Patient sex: M
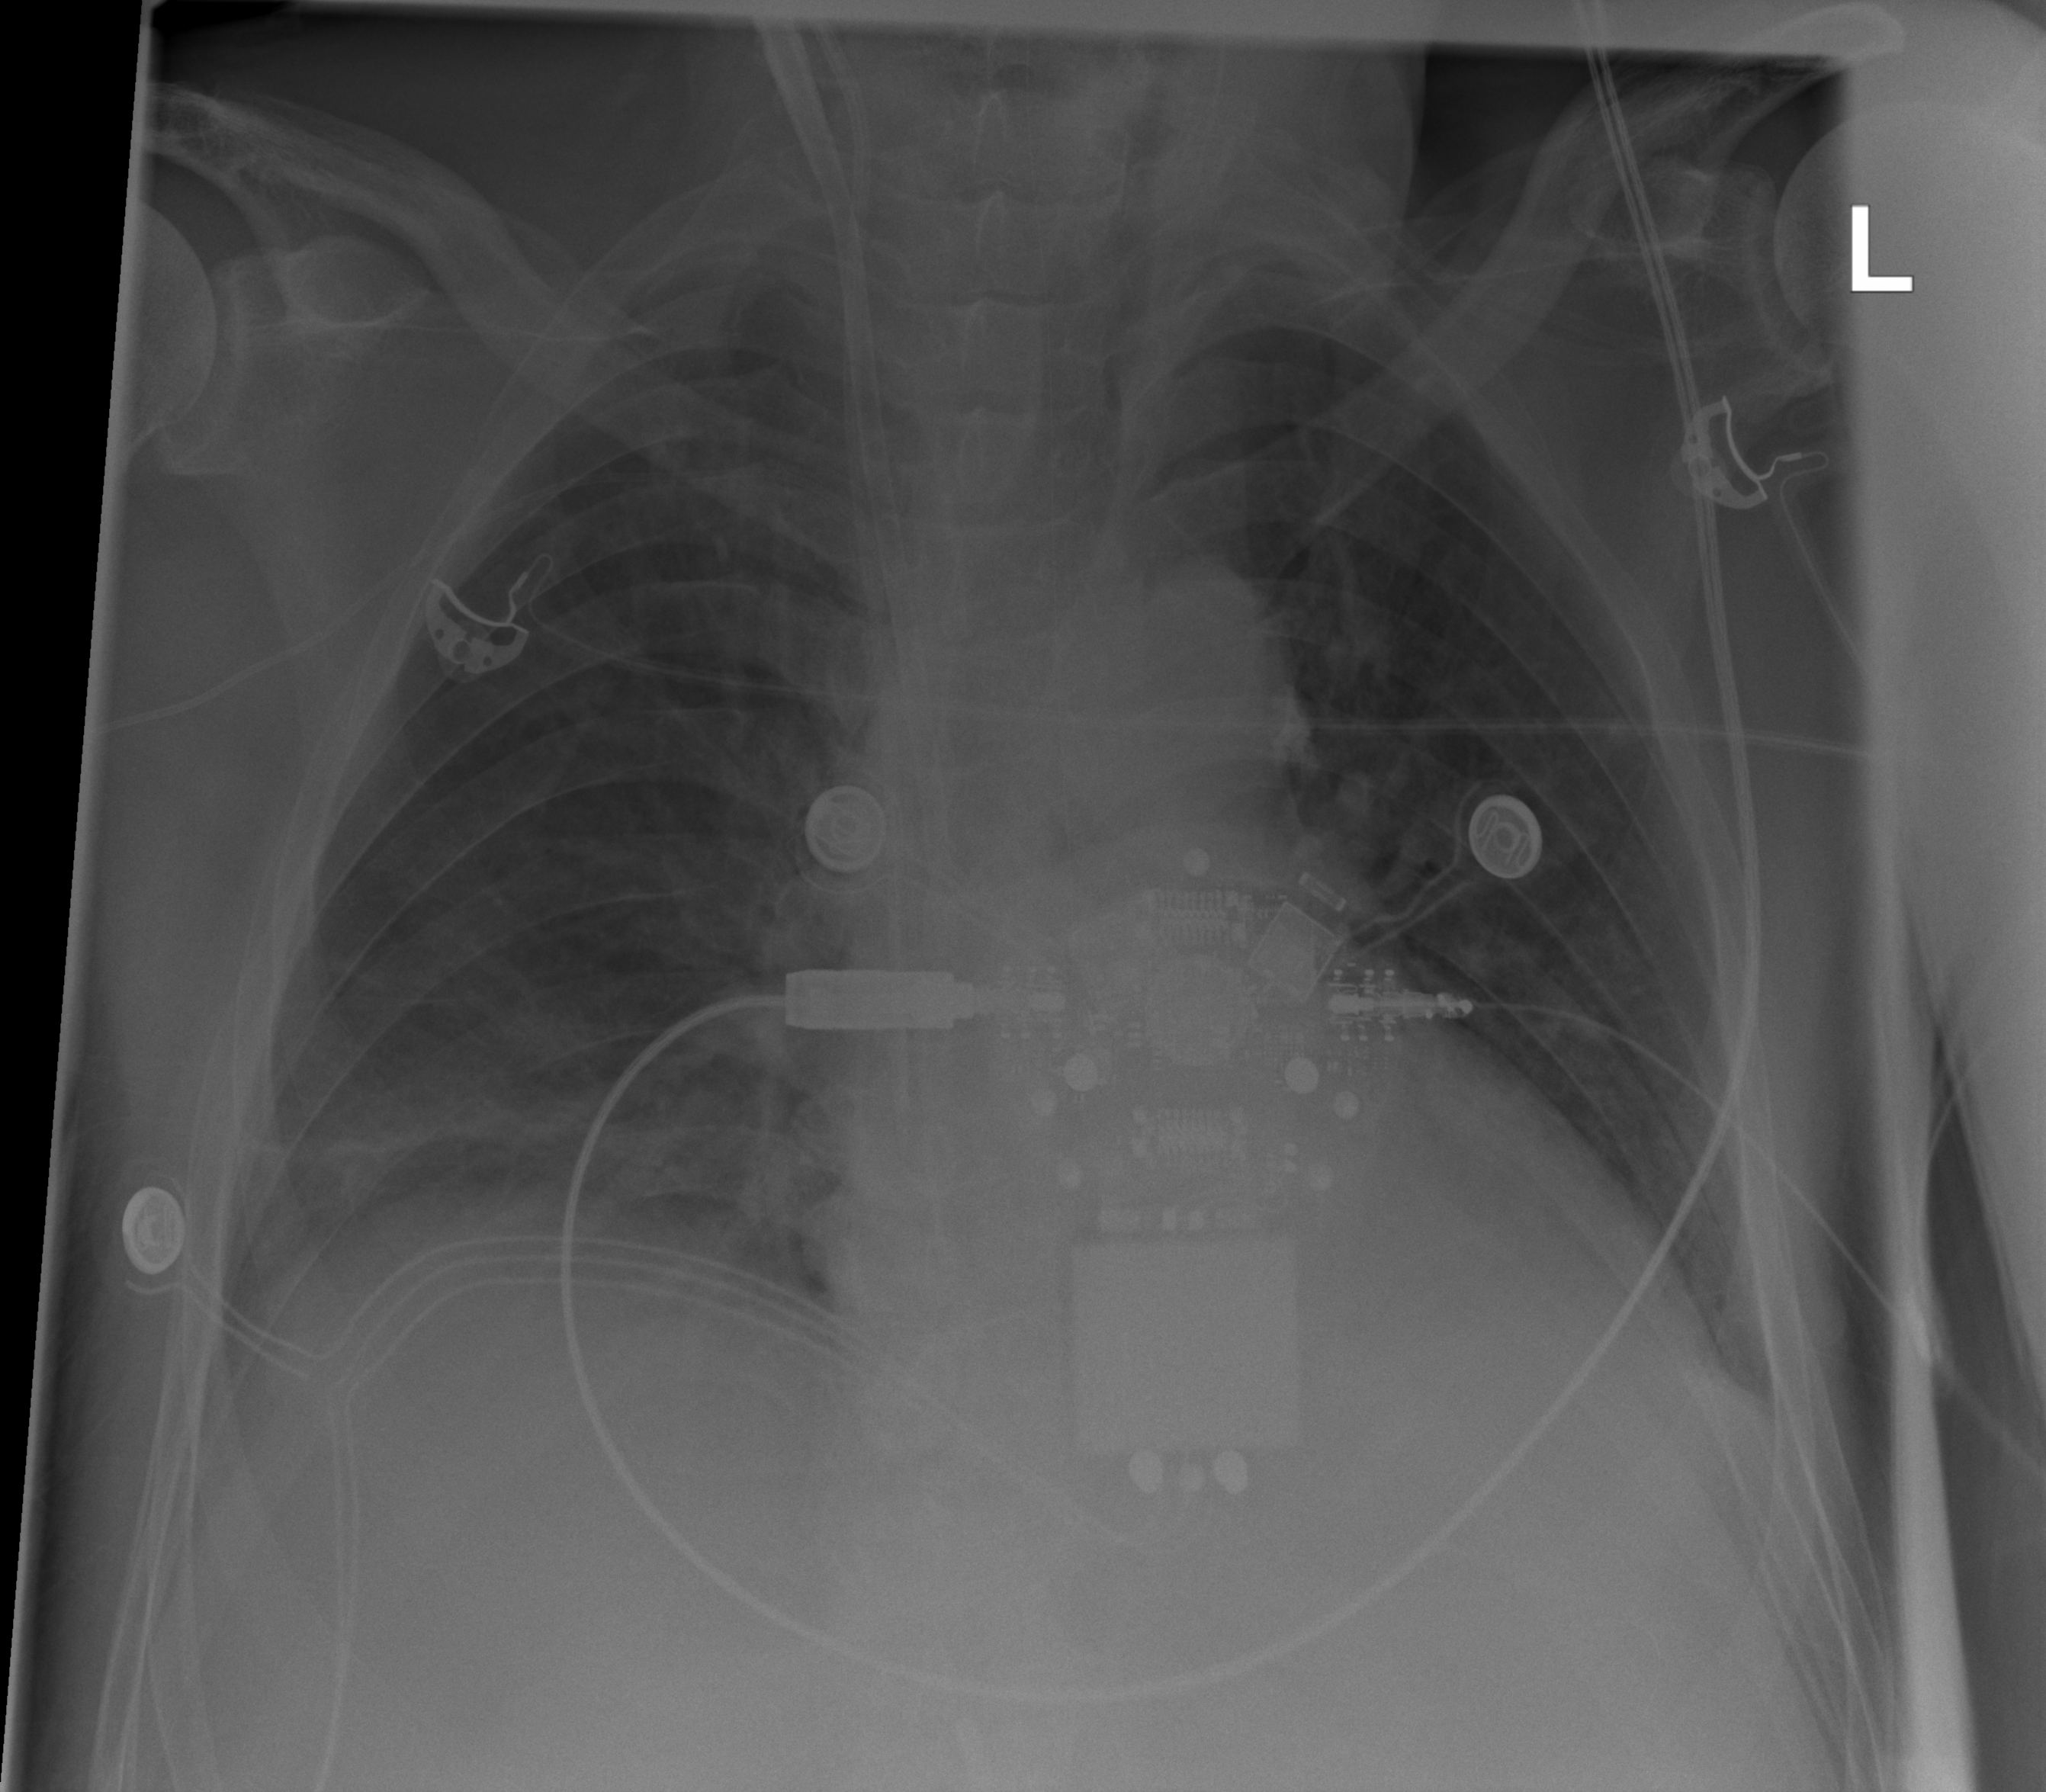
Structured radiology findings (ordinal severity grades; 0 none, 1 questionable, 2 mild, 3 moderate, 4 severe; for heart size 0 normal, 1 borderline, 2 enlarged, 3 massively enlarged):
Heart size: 0
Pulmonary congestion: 2
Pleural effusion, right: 0
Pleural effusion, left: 0
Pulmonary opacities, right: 0
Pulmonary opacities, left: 0
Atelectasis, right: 2
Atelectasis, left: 2